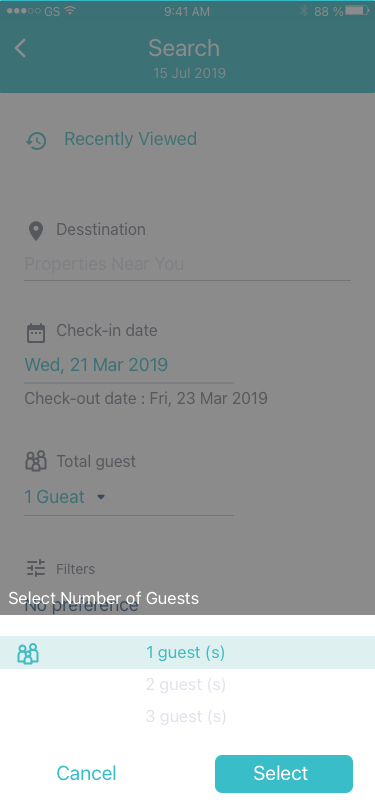
Text in this UI design:
Recently Viewed
Desstination
Properties Near You
Filters
No preference
Check-in date
Check-out date : Fri, 23 Mar 2019
Wed, 21 Mar 2019
Total guest
1 Gueat
88 %
9:41 AM
GS
Search
15 Jul 2019
1 guest (s)
2 guest (s)
3 guest (s)
Select Number of Guests
Select
Cancel